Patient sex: M
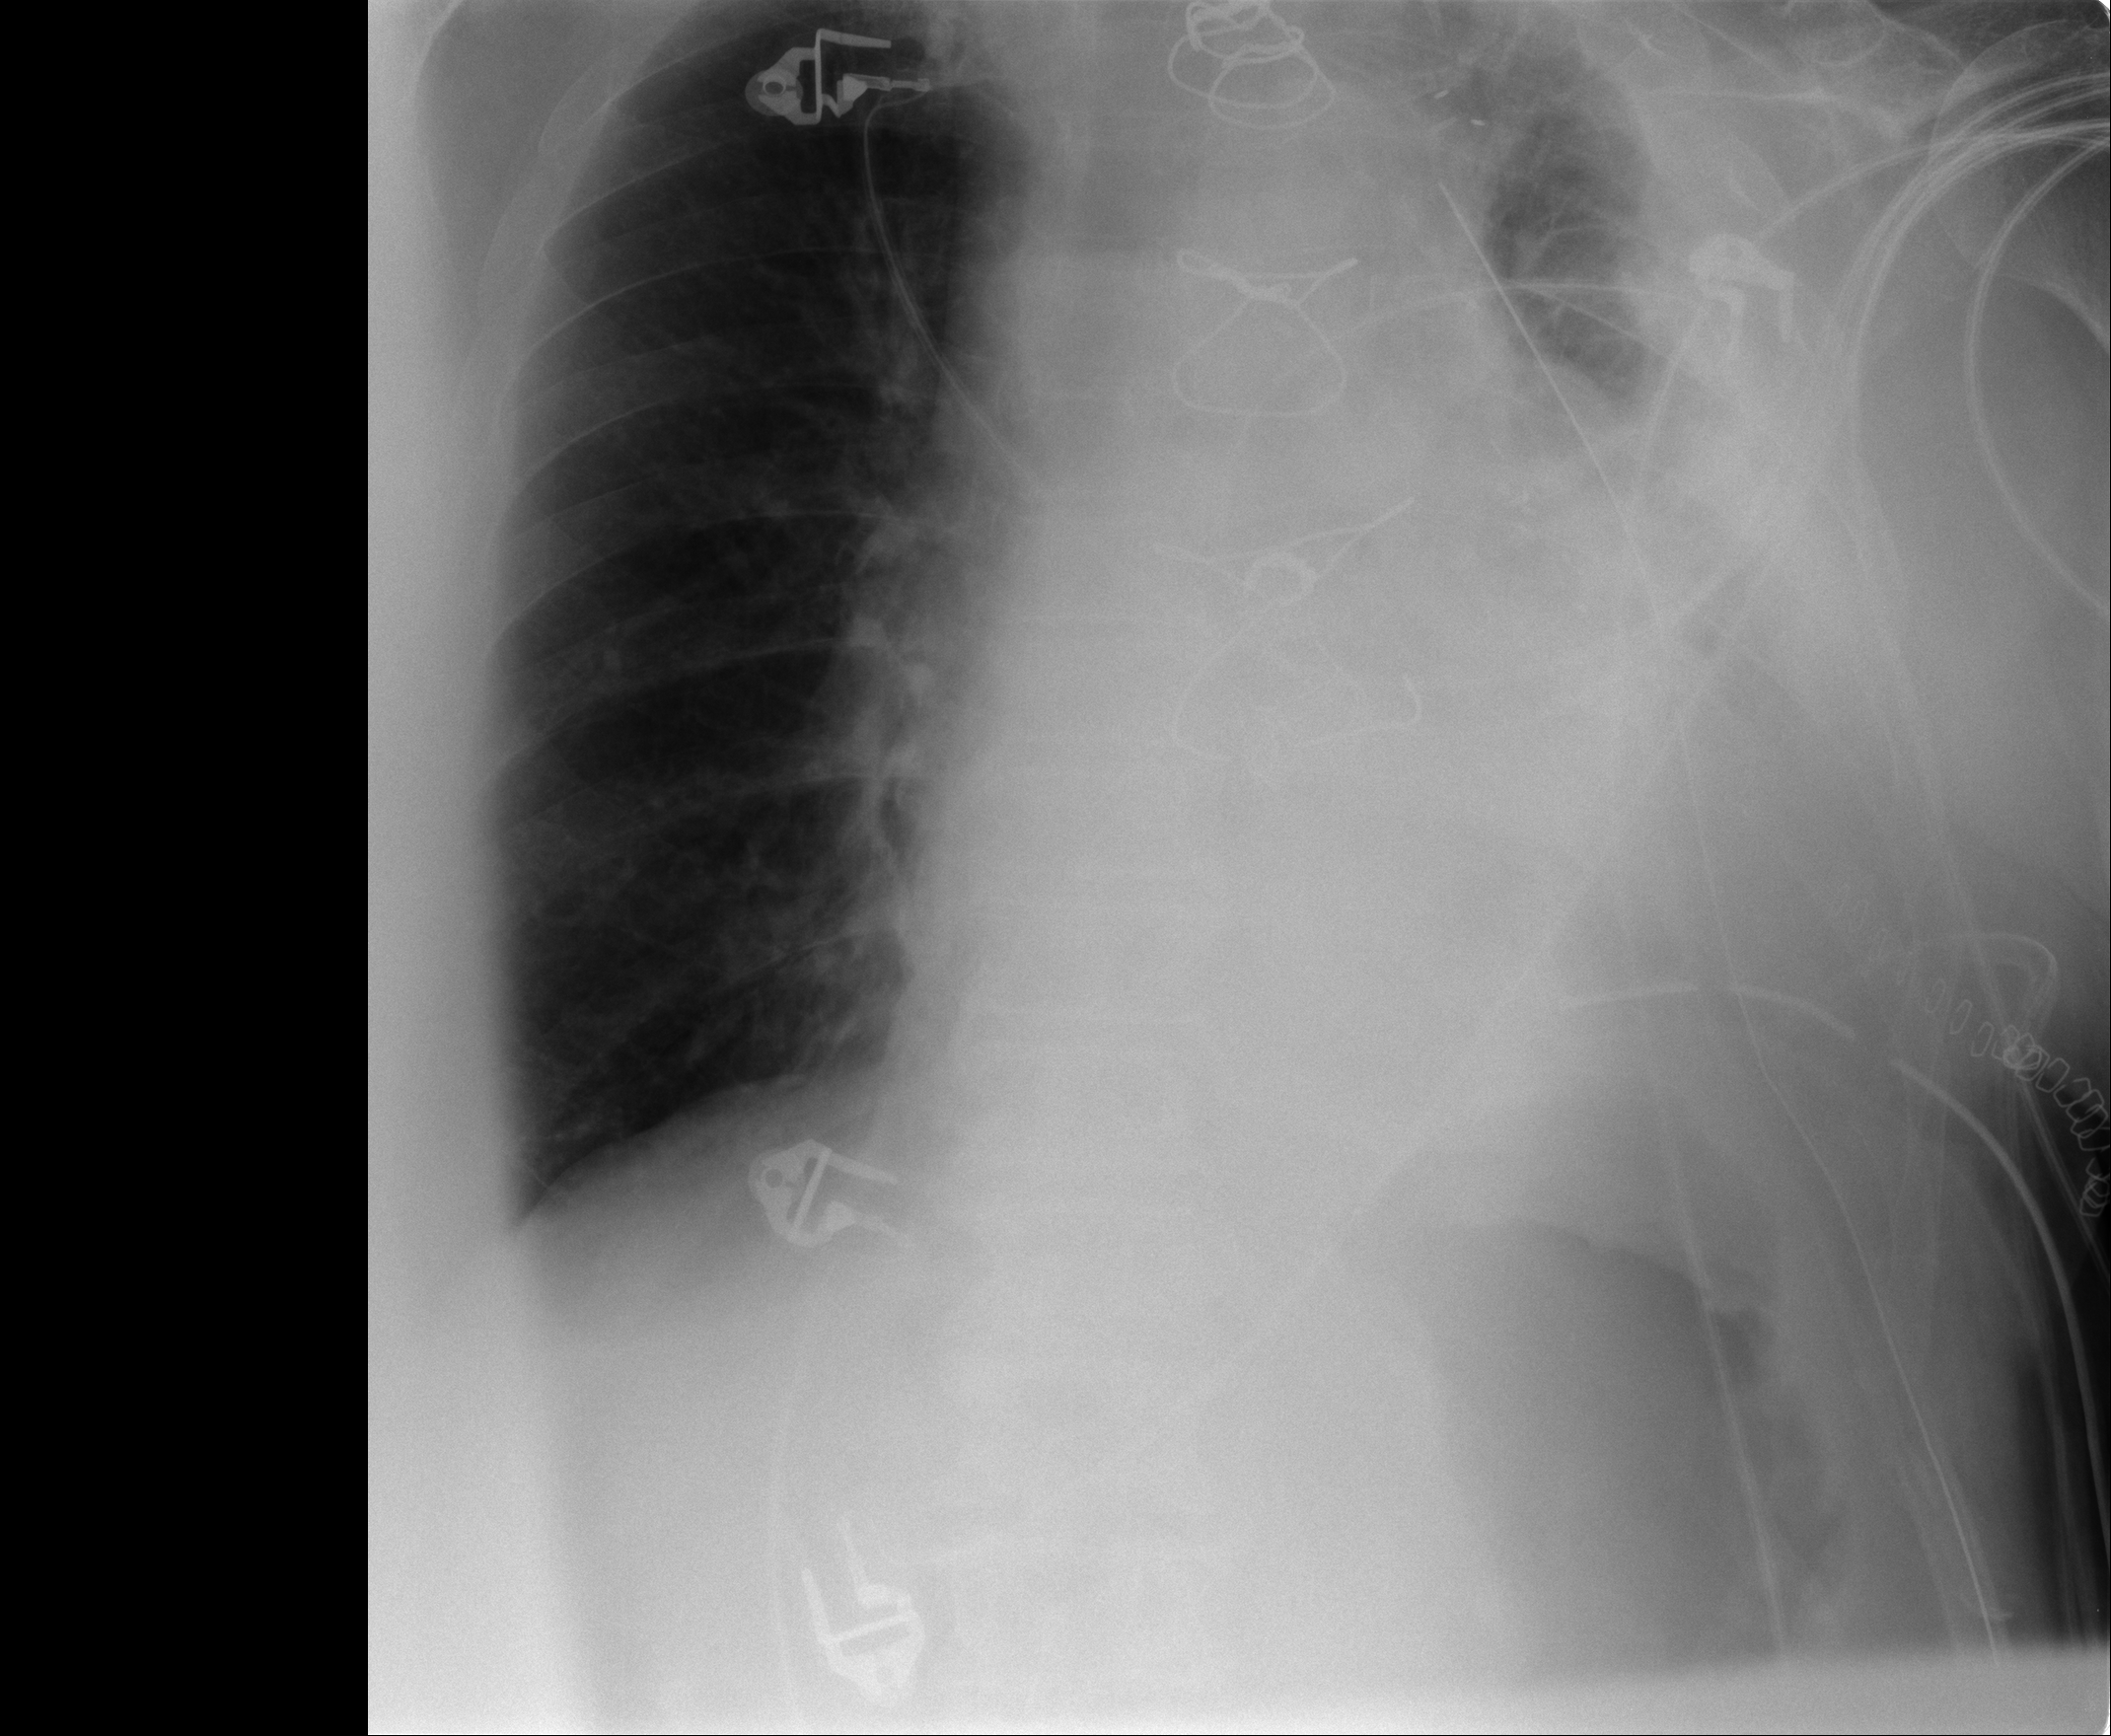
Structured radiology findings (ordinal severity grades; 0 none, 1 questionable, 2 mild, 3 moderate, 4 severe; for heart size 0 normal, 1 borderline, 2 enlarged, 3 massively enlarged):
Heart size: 2
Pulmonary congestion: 0
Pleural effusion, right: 0
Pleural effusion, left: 3
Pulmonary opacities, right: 0
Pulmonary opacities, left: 2
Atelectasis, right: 0
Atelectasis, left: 3